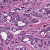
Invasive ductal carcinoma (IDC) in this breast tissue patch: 1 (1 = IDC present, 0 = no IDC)